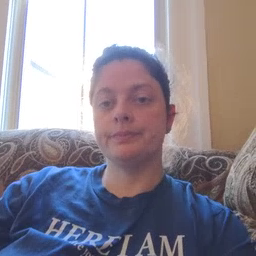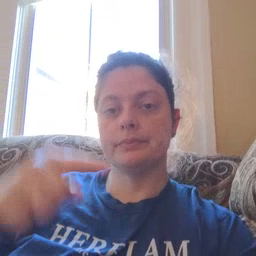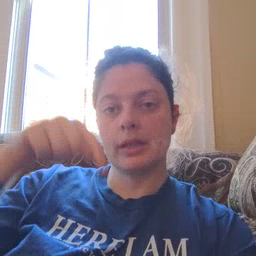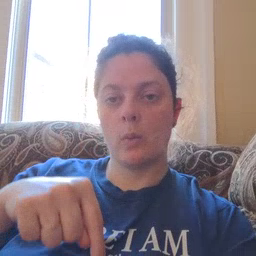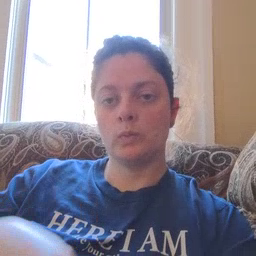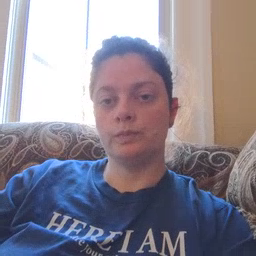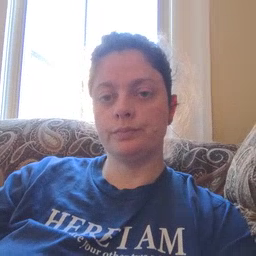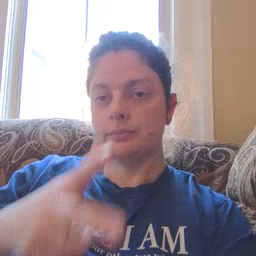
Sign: down